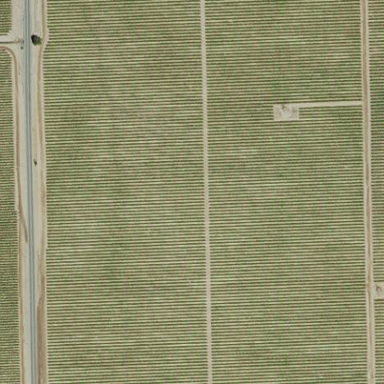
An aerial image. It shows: Vineyard with grape crops.